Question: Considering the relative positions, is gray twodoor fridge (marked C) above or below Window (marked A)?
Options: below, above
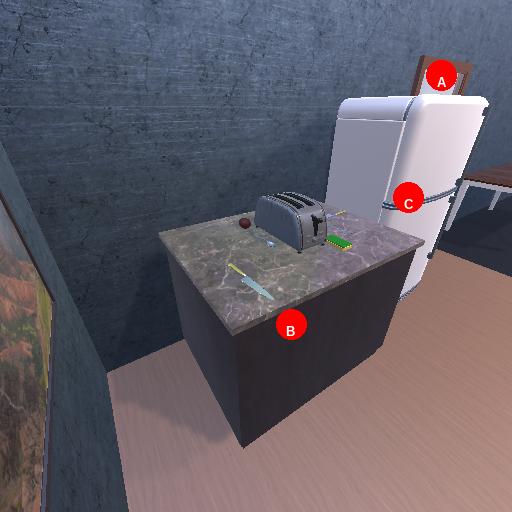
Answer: below